Question: I am reading this <URL> slides, and I find an intersting question here:

It seems that oops function will generate an compiling error :
'''
the type of this expression contains type variables that cannot be generalized
'''
I don't know the reason so I quick do some test on this function using OCaml version 4.01.0 on my Mac, to my surprise,
I don't know why the slide claim it is an error because of currying, and I can not re-create this error...
Could anyone give me some help?
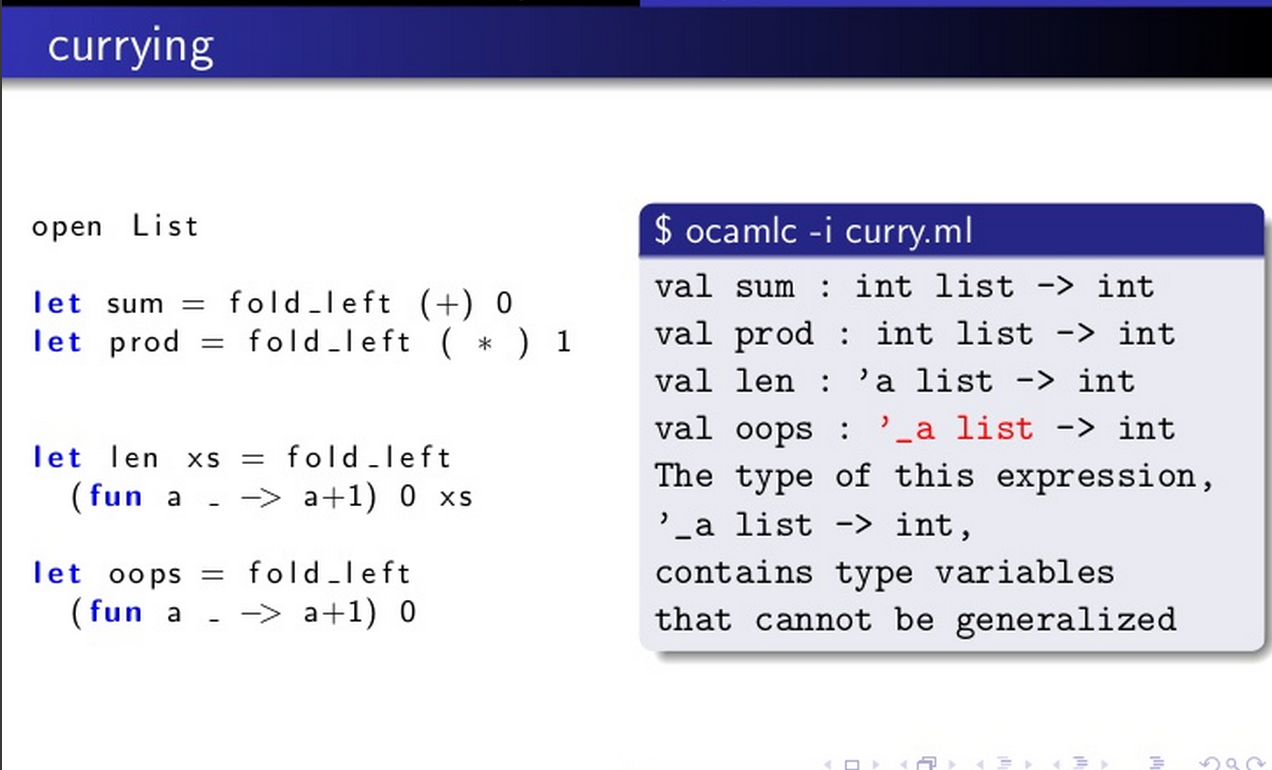
Answer: The compiler complains about this error, but the toplevel doesn't.
'''
$ cat ungen.ml
open List
let oops = fold_left (fun a _ -> a + 1) 0
$ ocamlc -c ungen.ml
File "ungen.ml", line 2, characters 11-41:
Error: The type of this expression, '_a list -> int,
contains type variables that cannot be generalized
'''
The problem still exists in the toplevel; you would see it if you tried to use 'oops' to calculate the length of two lists of different types:
'''
$ ocaml
OCaml version 4.01.0
# open List;;
# let oops = fold_left (fun a _ -> a + 1) 0;;
val oops : '_a list -> int = <fun>
# oops [1;2;3;4];;
- : int = 4
# oops ['a';'b';'c'];;
Error: This expression has type char but an expression was expected of type
int
#
'''
Note that if you use 'oops' with exactly one type of list (not zero or two), there is no error. The compiler can complain if you use 'oops' (an exported symbol) zero times because it can see the whole module and knows how 'oops' is used. The toplevel can't complain about zero uses because it never knows what you might type next.
Sorry, I should have said more about what the actual error is (at the level I understand it). In my opinion this has little to do with currying.
This is the notorious "value restriction". The short description of the value restriction is as follows: there are some expressions that can't safely be generalized. That is, you can't make them polymorphic and thus allow them to be used with all types. The simplest example is something like this:
'''
let mylist = ref []
'''
If you allowed 'mylist' to have the type ''a list ref', you could then store lists of all different types in it, which isn't safe.
However, this is safe to generalize:
'''
let mylist2 = []
'''
There is no problem in generalizing 'mylist2' to the type ''a list'.
In modern ML derivatives like OCaml, the restrictions on generalization have been reduced to a more or less simple rule. A "value" (like '[]') can be generalized. An expression that's not a value (like 'ref []') can't be generalized.
The expression:
'''
fold_left (fun a _ -> a + 1) 0
'''
is not a value. It's a function application, with the same rough form as 'ref []'. This (obviously) is the definition of 'oops' above.
On the other hand, the expression:
'''
fun xs -> fold_left (fun a _ -> a + 1) 0 xs
'''
a value; it's a lambda. So it can be generalized. This (after unfolding a convenient syntactic abbreviation) is the definition of 'len' above. That's why 'len' works on all lists, but 'oops' is not so useful.
The distinction between values and non-values is syntactic; i.e., it can be determined just by looking locally at the form of the expression. You don't need to know anything about the types or the meaning of the expression to make the determination.
One argument for using the value restriction in its current form is that in most cases you can recover the desired generalization (i.e., the polymorphism) of a function by defining it in the form of 'len' instead of in the form of 'oops'. This simple transformation is called "eta expansion."
The fact that eta expansion changes just the syntax but not the meaning of the function shows that the value restriction is just an approximation. That is, it forbids generalization of some number of expressions that it would be safe to generalize. But it's nice and simple, and not too restrictive in cases that occur in real programs.
Since OCaml 3.07, the value restriction of OCaml has been improved from basic ML, in that it allows generalization in more cases. You can read about it here: <URL>. This paper also contains an excellent capsule summary of the value restriction and its history.